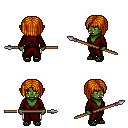
a pixel art fantasy rpg character, female body template, orc, green skin, red robe, white pants, dark blonde pageboy hairstyle, ghillies, spear, four views (front, back, left, right), 2x2 character sprite sheet, small pixel art, hard edges, no anti-aliasing